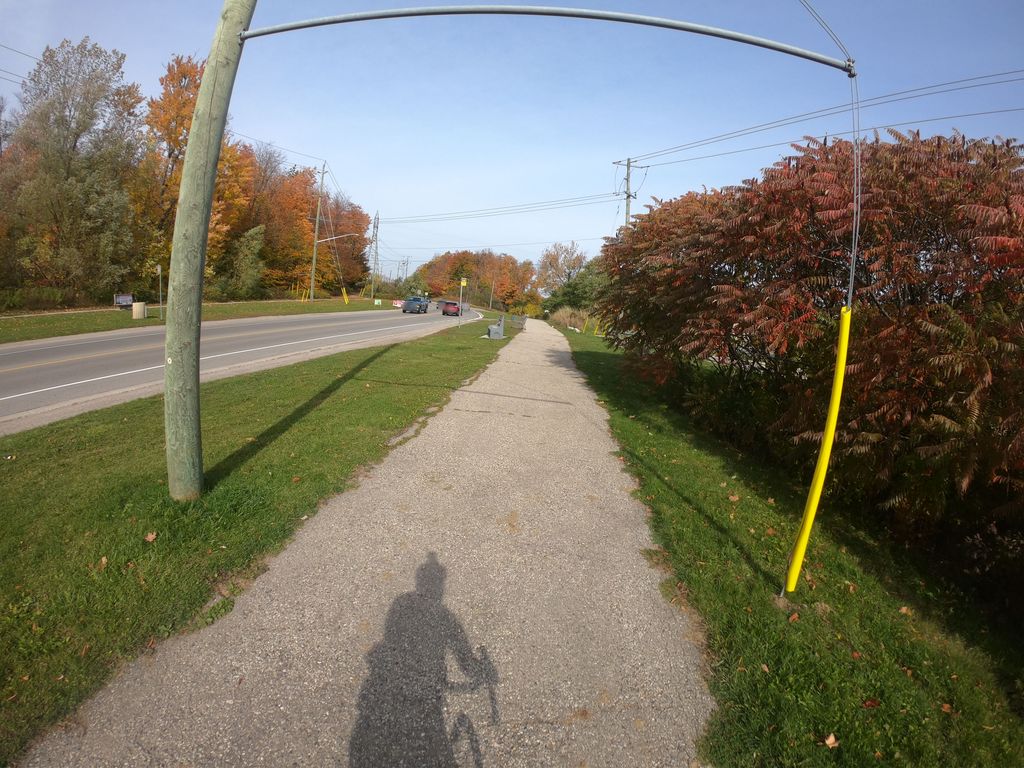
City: kitchener-waterloo